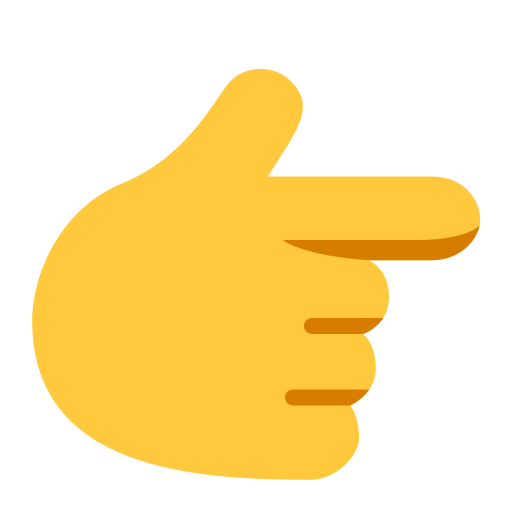
backhand index pointing right flat default